Field crop: maize
Growth stage: 2
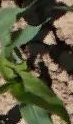
Species: maize